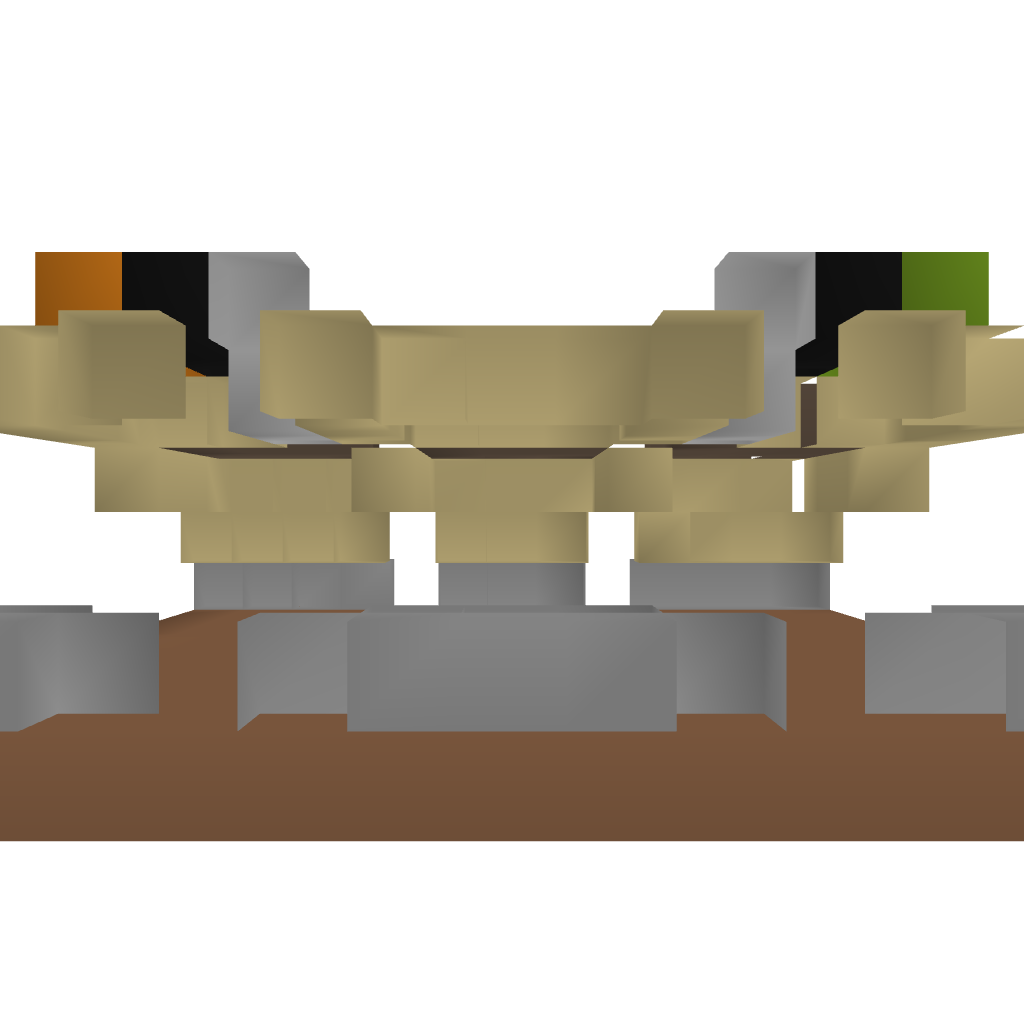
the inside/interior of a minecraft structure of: small elevated farm